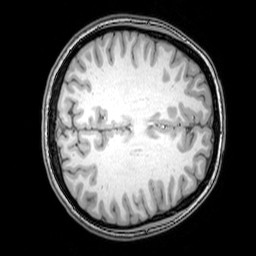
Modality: T1w
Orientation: axial
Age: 22
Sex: female
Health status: healthy
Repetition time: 0.081 s
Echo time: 0.037 s